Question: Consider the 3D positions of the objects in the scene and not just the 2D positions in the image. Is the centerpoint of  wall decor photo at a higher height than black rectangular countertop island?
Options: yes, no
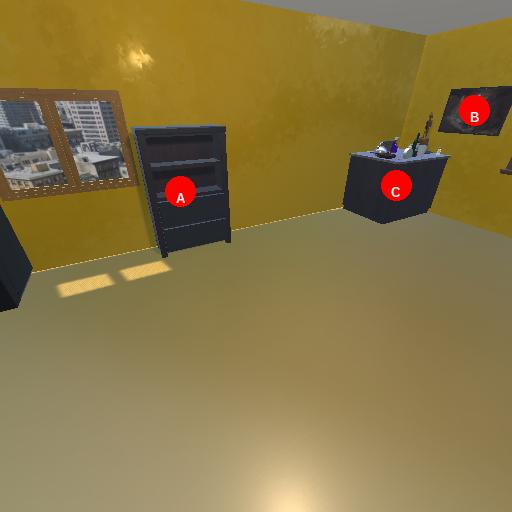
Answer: yes